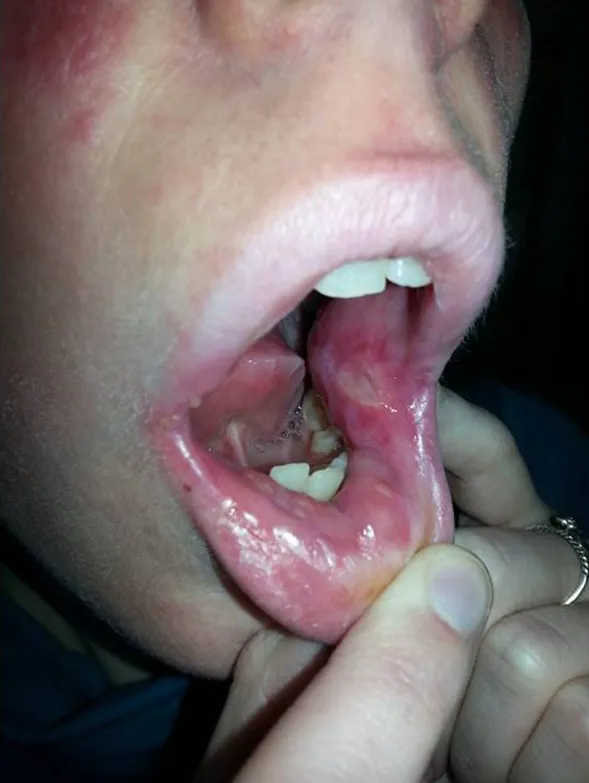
Painful, deep ulcer in the left buccal mucosa at age 26.
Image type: pathology (fish)